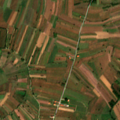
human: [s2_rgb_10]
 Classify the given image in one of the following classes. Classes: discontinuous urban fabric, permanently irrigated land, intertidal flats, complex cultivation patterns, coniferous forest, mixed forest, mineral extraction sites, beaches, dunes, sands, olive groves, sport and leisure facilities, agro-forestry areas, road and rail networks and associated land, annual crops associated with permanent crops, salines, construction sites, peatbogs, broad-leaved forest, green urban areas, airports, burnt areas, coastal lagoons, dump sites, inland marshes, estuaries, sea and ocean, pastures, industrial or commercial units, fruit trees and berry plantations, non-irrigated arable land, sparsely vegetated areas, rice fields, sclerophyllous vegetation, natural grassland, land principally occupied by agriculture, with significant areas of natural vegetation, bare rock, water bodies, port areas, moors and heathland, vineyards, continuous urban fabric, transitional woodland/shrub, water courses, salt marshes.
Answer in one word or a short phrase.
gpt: non-irrigated arable land, complex cultivation patterns, land principally occupied by agriculture, with significant areas of natural vegetation